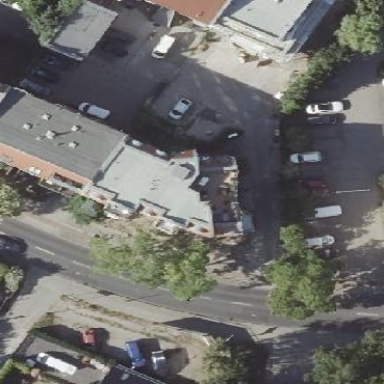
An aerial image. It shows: Building with apartments featuring unique double saltbox roof shape.